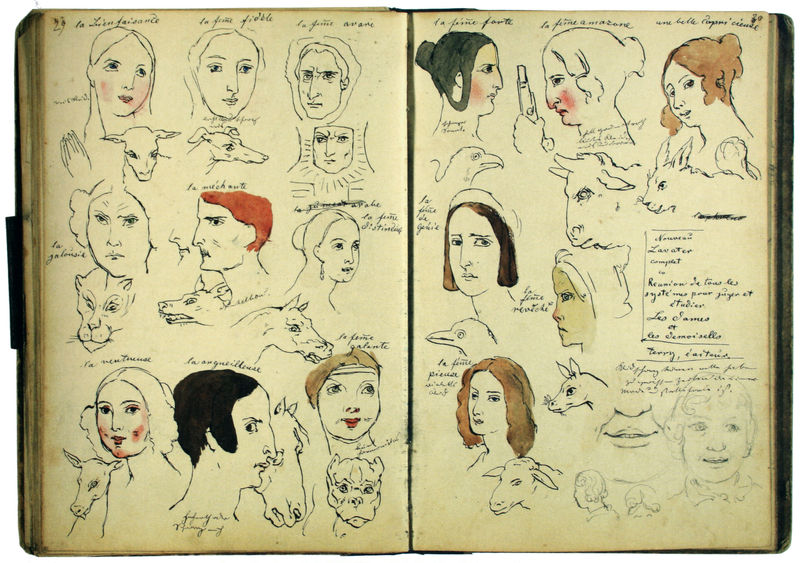
Titel: Physiognomische Tier-Mensch-Studien
Künstler: Gabriel von Max
Standort: München
Institution: Städtische Galerie im Lenbachhaus
Schlagwörter: adler, feder, haut, kopf, mann, vogel, aquarell, frauen, menschen, ocker, braun, frau, frisur, frisuren, haar, köpfe, mund, männer, nase, ohrring, profil, schwarz, skizze, zeichnung, blick, hund, hunde, rot, tier, tiere, muster, alt, blond, gesichter, profile, augen, blicke, böse, gesicht, taube, portrait, haare, lippen, locken, ohren, esel, pferd, pferde, hase, dutt, farbig, schrift, papier, gans, schnabel, studie, übung, farben, modern, farbe, grafik, graphik, linien, mimik, model, lachen, katze, tusche, schaf, buch, porträts, seite, text, waffe, beschriftung, koloriert, koteletten, hauben, beten, entwurf, portraits, charakter, tinte, studien, seiten, fuchs, kaninchen, pfer, wesen, notizbuch, löwe, gesichtszüge, skizzenbuch, röte, entwürfe, skizzen, mienen, bulle, ochse, stier, emotionen, ziege, tierkopf, handschrift, pistole, anthropomorph, max, zeichnungen, harr, notizen, anmerkungen, graphiken, grafiken, häupter, raubvogel, blickwinkel, sphimx, physiognomie, gesicher, zornig, ausdrücke, künstlerbuch, vergleiche, sieht aus wie, zuordnungen, 19. jahrhundert, vogek, esekl, freuan, emnschen, rassenlehre, affekte, analogie, viele ansichten, charakterlehre, bluvkwimkel, biologismen, mensch-tier analogien, sskizzen